Question: How can I make a button with an inner border, where if I hover over the button, the inner border will shrink?

'''
.btnTest {
color: #f5f5f5;
background-color: #000000;
-webkit-border-radius: 1;
-moz-border-radius: 1;
border-radius: 1px;
/*border: 0;*/
border-bottom: 3px solid green;
/*-webkit-border-radius: 0;
-moz-border-radius: 2;
border-radius: 2px;*/
}
.btnTest:hover {
color: #f5f5f5;
background-color: #000000;
-webkit-border-radius: 1;
-moz-border-radius: 1;
border-radius: 1px;
border-bottom: 2px solid green;
margin-bottom: 1px;
/*border-bottom: 3px solid transparent;*/
}
'''
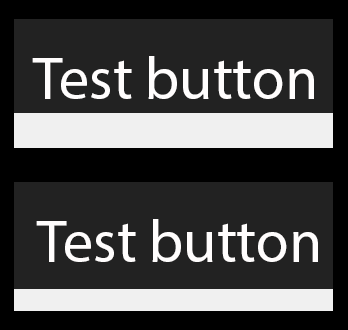
Answer: Have you tried using 'box-shadow'?
'''
.btnTest {
height: 40px;
text-align: center;
color: #f5f5f5;
background-color: #000000;
-webkit-border-radius: 1;
-moz-border-radius: 1;
border-radius: 1px;
box-shadow: inset 0 -6px green;
}
.btnTest:hover {
box-shadow: inset 0 -4px green;
}
'''
'''
<div class="btnTest">button</div>
'''